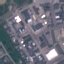
Land use / land cover class: Industrial